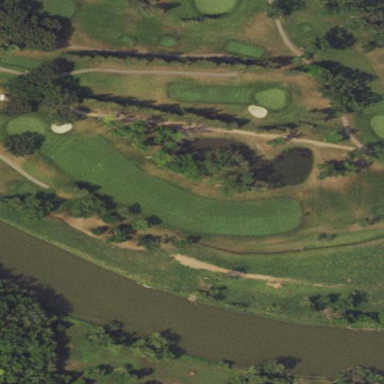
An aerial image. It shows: Golf fairway in the image.